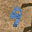
Label: 9